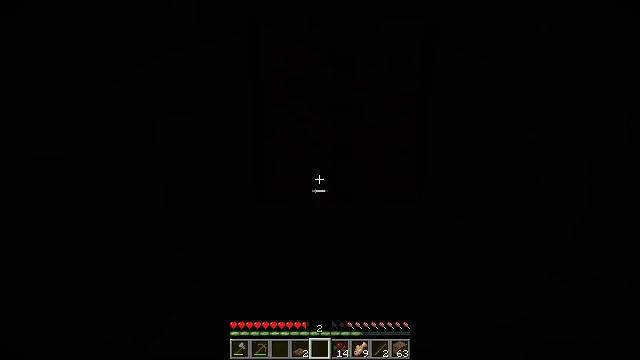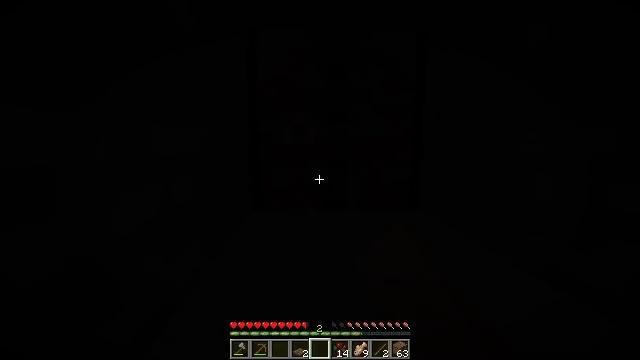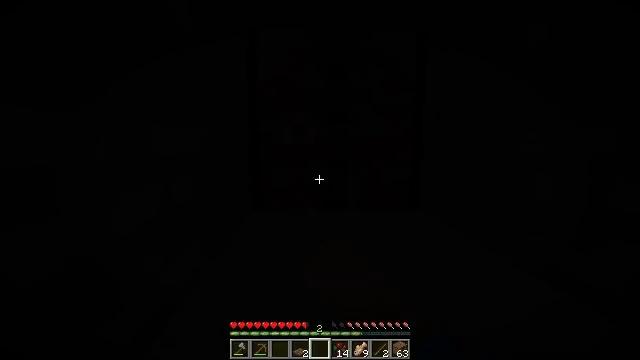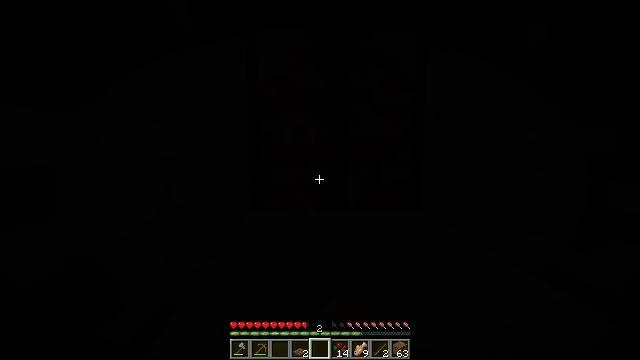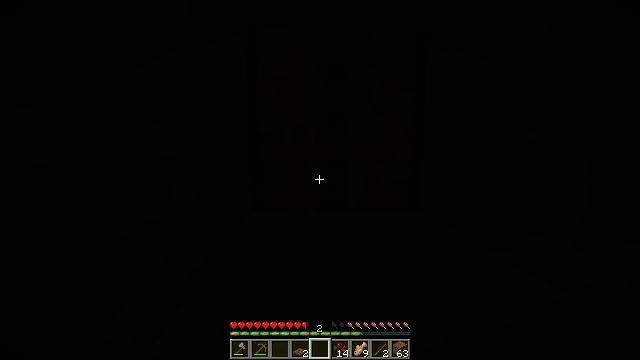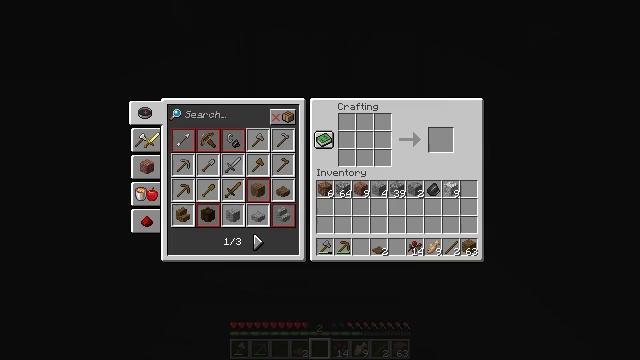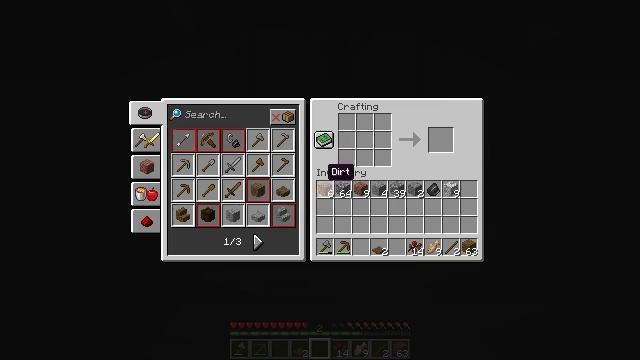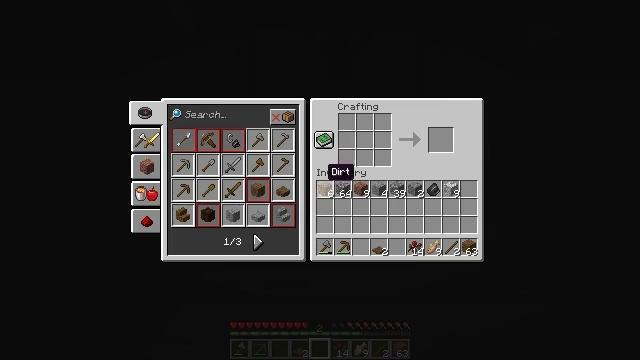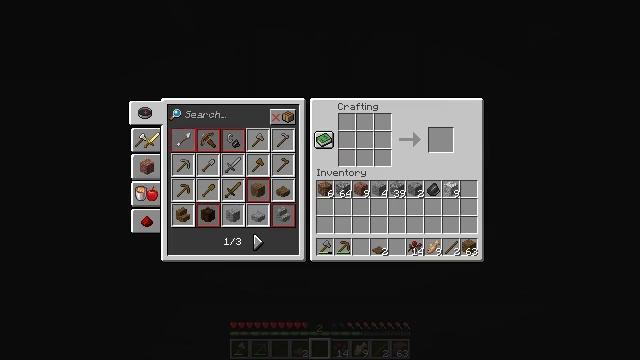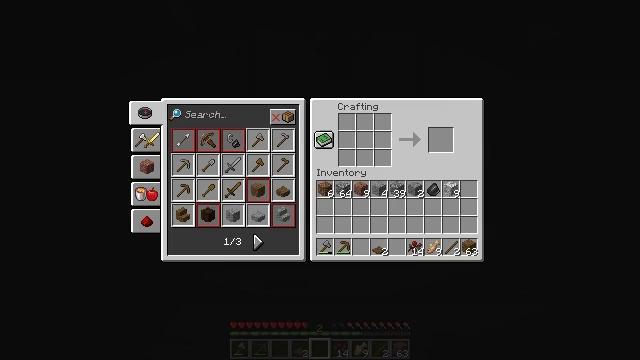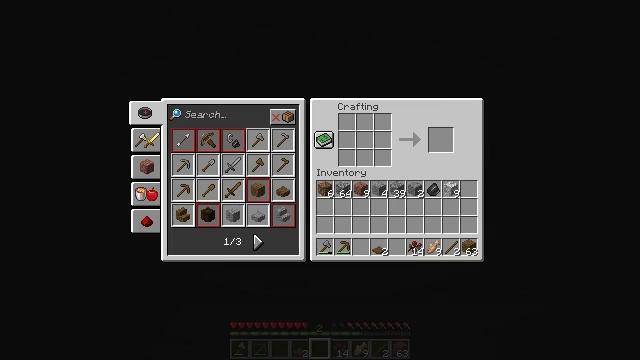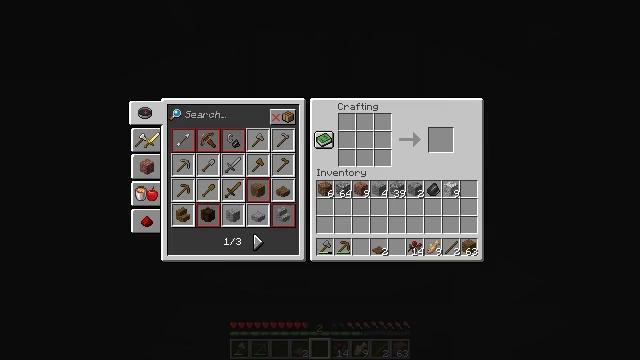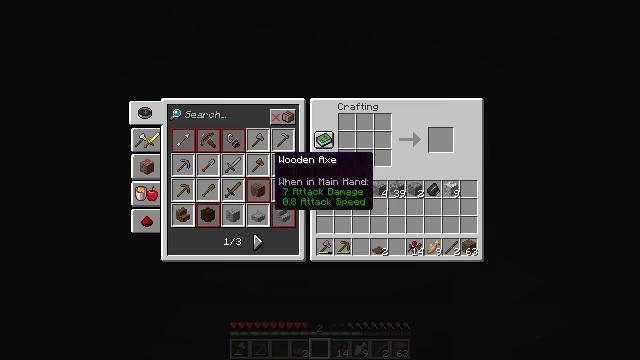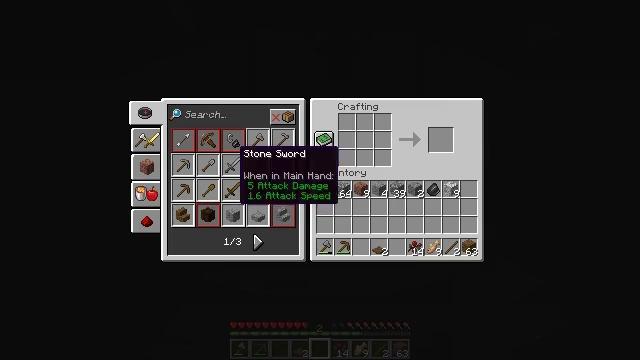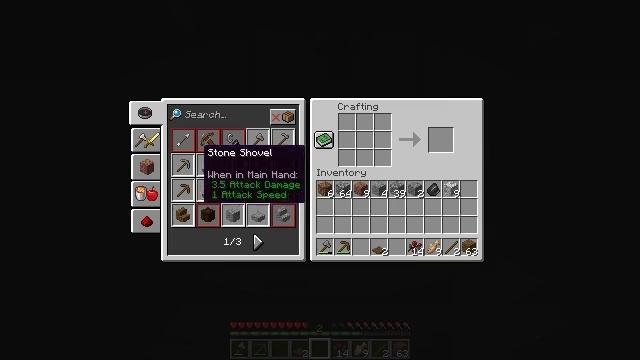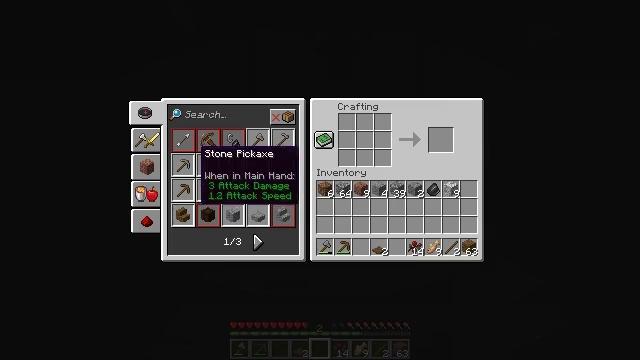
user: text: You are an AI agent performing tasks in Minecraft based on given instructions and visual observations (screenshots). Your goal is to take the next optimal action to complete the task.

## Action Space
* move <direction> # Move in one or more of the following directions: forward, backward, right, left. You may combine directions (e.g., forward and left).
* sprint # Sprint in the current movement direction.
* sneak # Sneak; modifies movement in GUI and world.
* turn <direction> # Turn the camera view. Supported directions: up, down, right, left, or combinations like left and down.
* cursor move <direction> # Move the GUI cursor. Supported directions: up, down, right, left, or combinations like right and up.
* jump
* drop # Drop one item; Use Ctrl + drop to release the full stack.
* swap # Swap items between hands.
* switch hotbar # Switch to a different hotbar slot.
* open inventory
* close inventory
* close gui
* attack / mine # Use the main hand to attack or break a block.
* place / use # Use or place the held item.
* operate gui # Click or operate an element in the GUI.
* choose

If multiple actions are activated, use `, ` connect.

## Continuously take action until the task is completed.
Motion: motion action
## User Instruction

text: Combine sticks and cobblestone to craft a stone pickaxe.
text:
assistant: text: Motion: turn up, use / place
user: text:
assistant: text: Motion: use / place
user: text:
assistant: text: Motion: use / place
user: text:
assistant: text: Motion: use / place
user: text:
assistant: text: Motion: choose, open gui
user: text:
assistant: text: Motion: no_op
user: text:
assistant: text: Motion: no_op
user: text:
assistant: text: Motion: no_op
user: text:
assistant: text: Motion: no_op
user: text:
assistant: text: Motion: no_op
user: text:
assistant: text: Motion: cursor move left
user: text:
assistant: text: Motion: cursor move left
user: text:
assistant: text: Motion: cursor move left
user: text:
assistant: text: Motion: cursor move left
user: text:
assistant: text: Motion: no_op
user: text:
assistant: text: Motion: no_op
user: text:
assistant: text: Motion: cursor move right
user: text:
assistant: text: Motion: cursor move right
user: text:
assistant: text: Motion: cursor move right and down
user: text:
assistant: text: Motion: cursor move right and down
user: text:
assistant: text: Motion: no_op
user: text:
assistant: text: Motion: no_op
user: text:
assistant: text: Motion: no_op
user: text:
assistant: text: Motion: no_op
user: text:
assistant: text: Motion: no_op
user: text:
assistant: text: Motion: no_op
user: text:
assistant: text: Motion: no_op
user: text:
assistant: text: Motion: no_op
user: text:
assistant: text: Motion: no_op
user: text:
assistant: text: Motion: no_op